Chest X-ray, AP view. Patient: 75 years old, sex M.
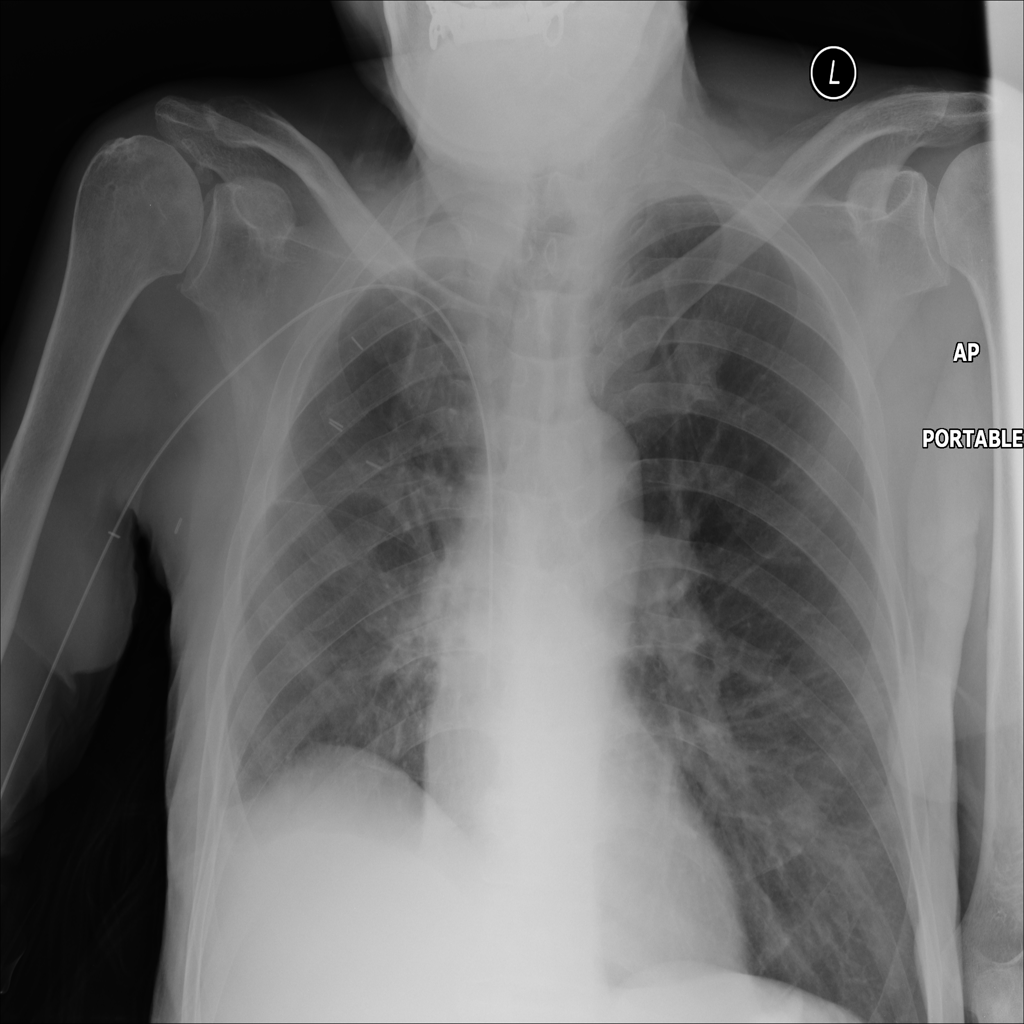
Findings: No Finding